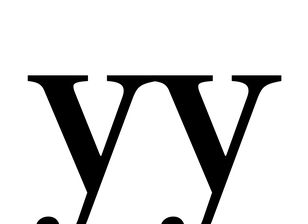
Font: LibreCaslonText_Medium